高一 · 立体几何学
一个几何体的三视图如图 1-3-12 所示(单位: $m$ ), 则该几何体的体积为 \$ \qquad \$ $\mathrm{m}^{3}$.

正视图

俯视图

侧视图

图 1-3-12
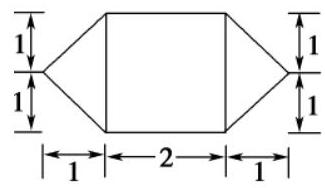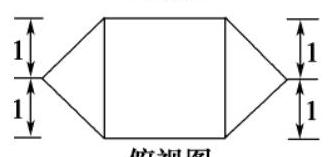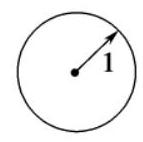
答案: frac{8}{3} \pi$
解析: 何体的三视图可知该几何体由两个圆锥和一个圆柱构成，其中圆锥的底面半径和高均为 1 , 圆柱的底面半径为 1 且其高为 2 , 故所求几何体的体积为 $V=\frac{1}{3} \pi \times 1^{2} \times 1 \times 2+\pi \times 1^{2} \times 2=\frac{8}{3} \pi$.